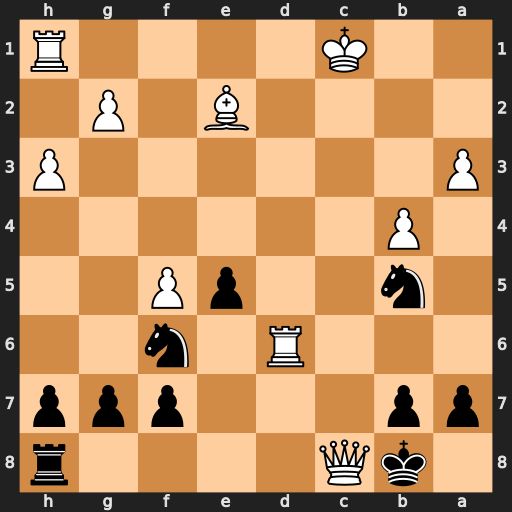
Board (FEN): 1kQ4r/pp3ppp/3R1n2/1n2pP2/1P6/P6P/4B1P1/2K4R
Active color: b
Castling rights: -
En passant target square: -
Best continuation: Rxc8+ Kb2 Nxd6